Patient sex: M
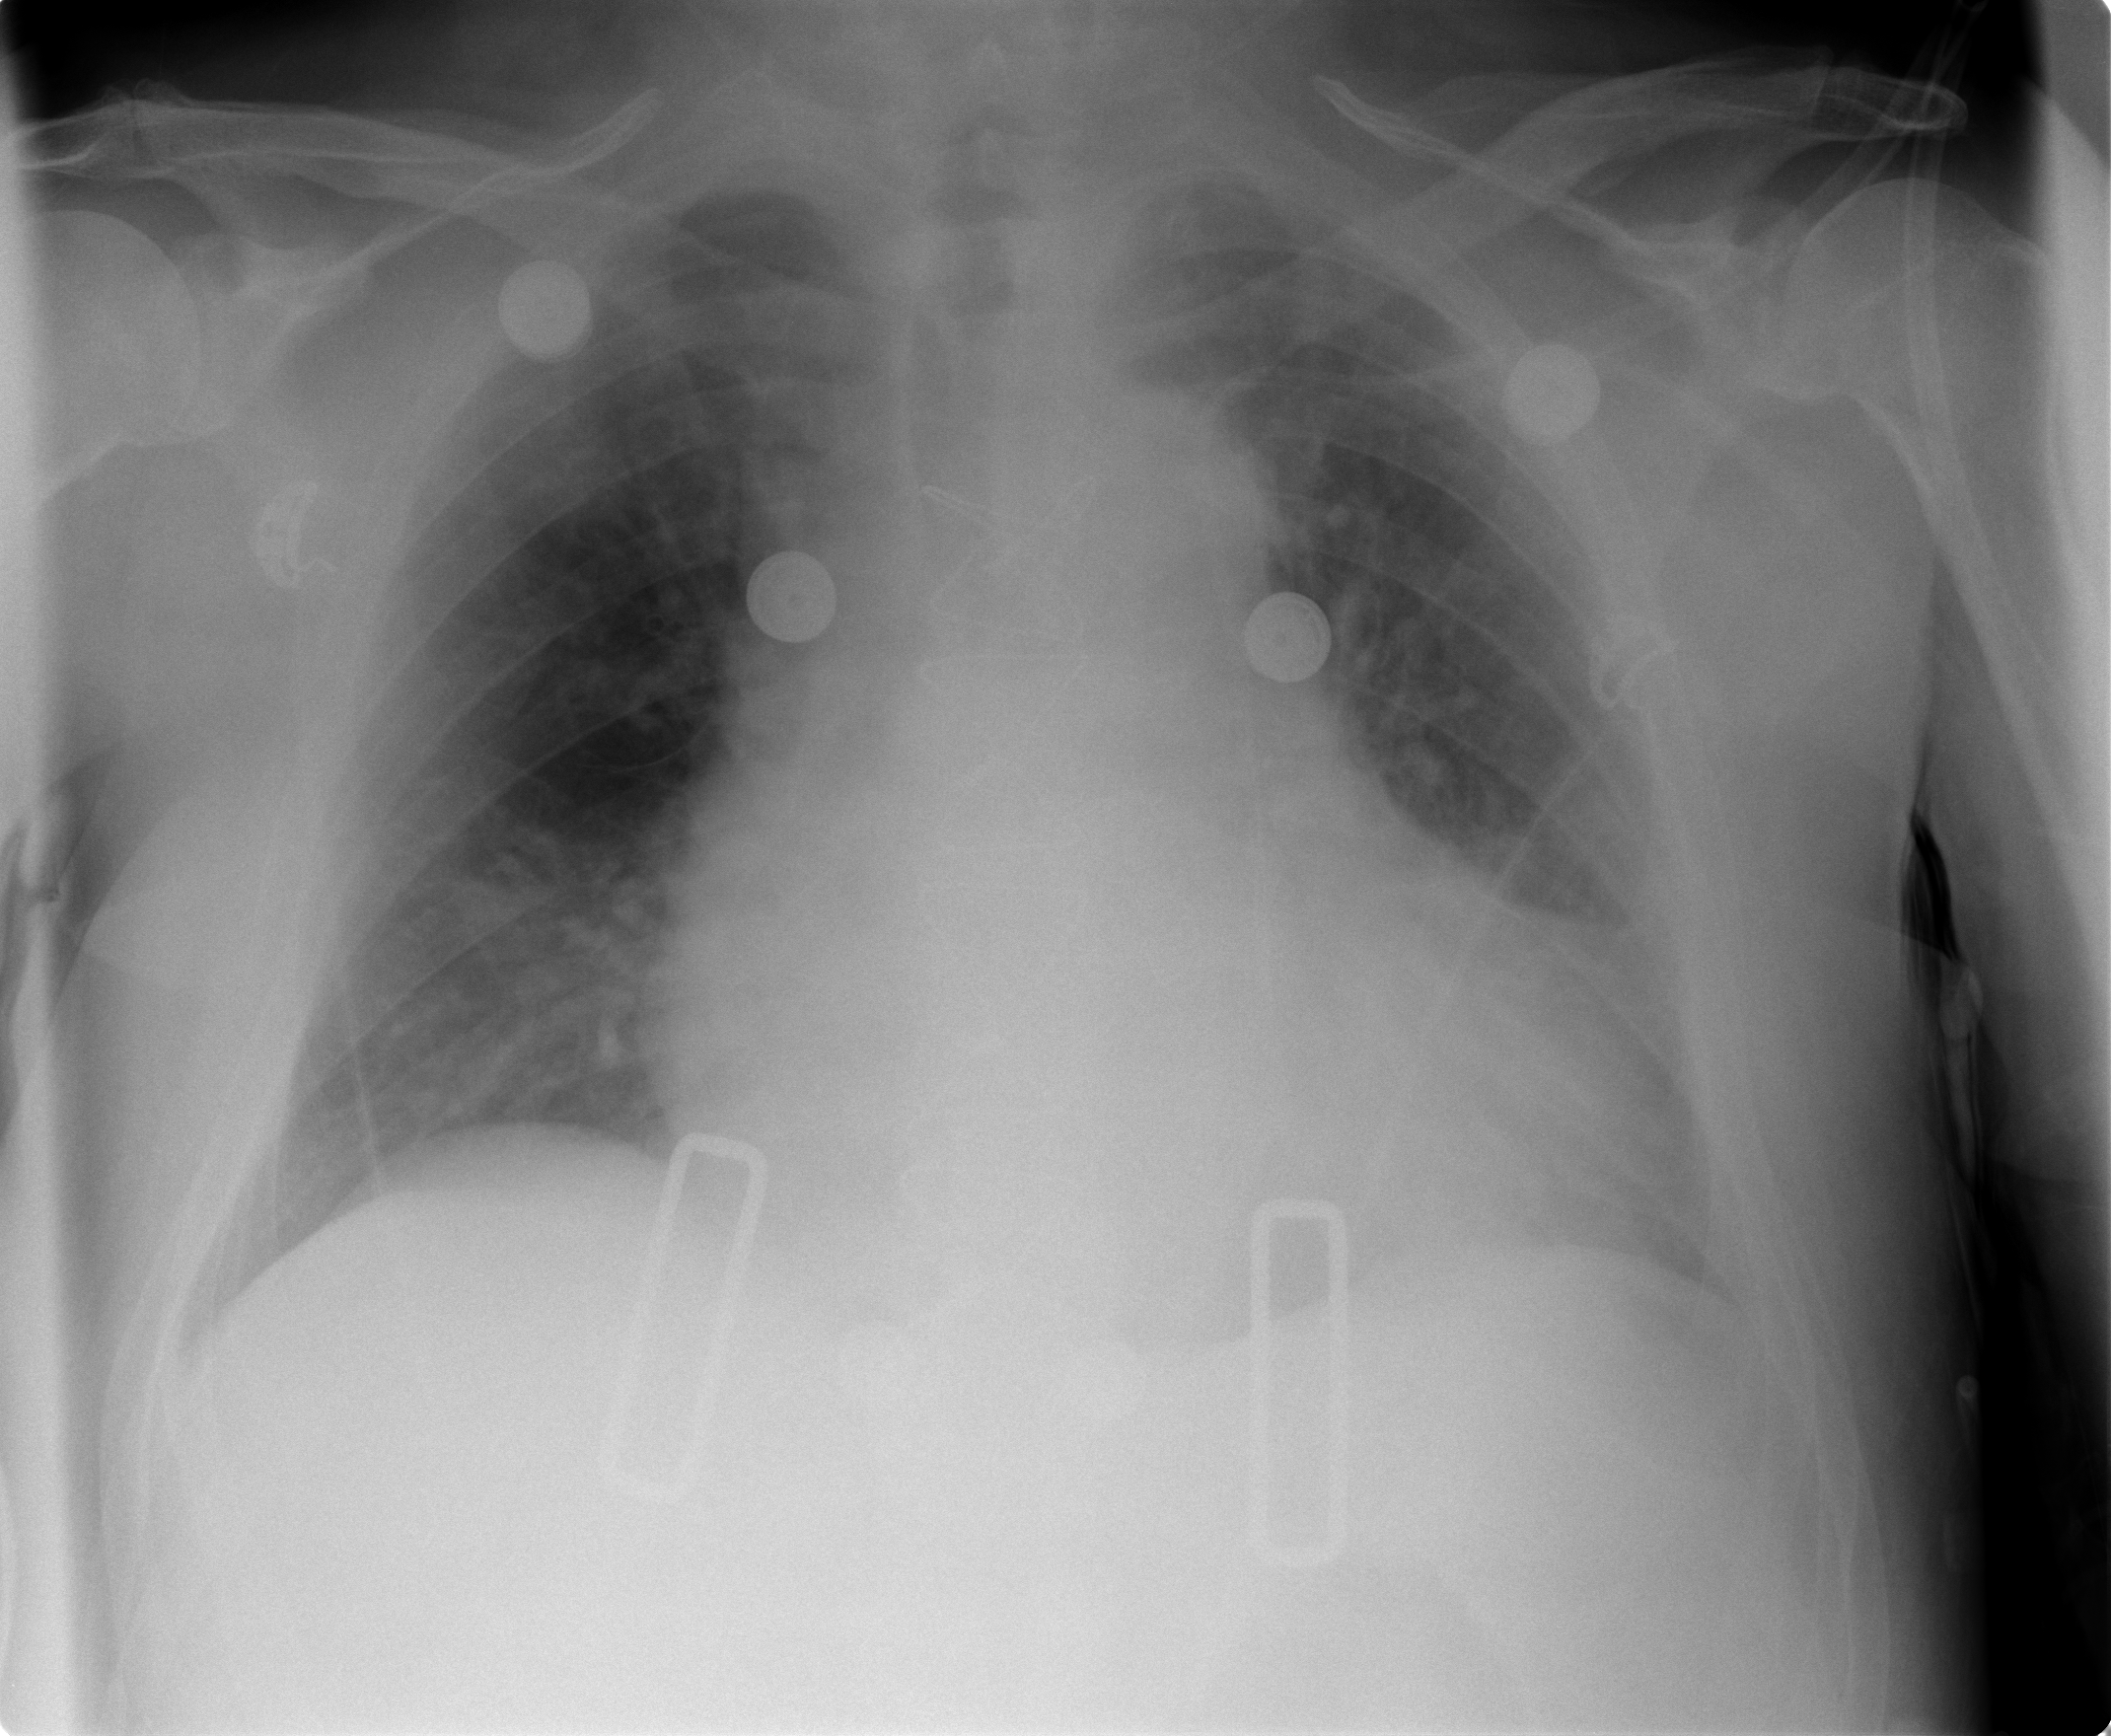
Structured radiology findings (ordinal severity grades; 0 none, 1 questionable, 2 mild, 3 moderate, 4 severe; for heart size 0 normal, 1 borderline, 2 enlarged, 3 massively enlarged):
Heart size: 2
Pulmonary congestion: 1
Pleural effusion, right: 1
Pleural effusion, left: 1
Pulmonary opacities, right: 0
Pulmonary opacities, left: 0
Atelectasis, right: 2
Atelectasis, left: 2